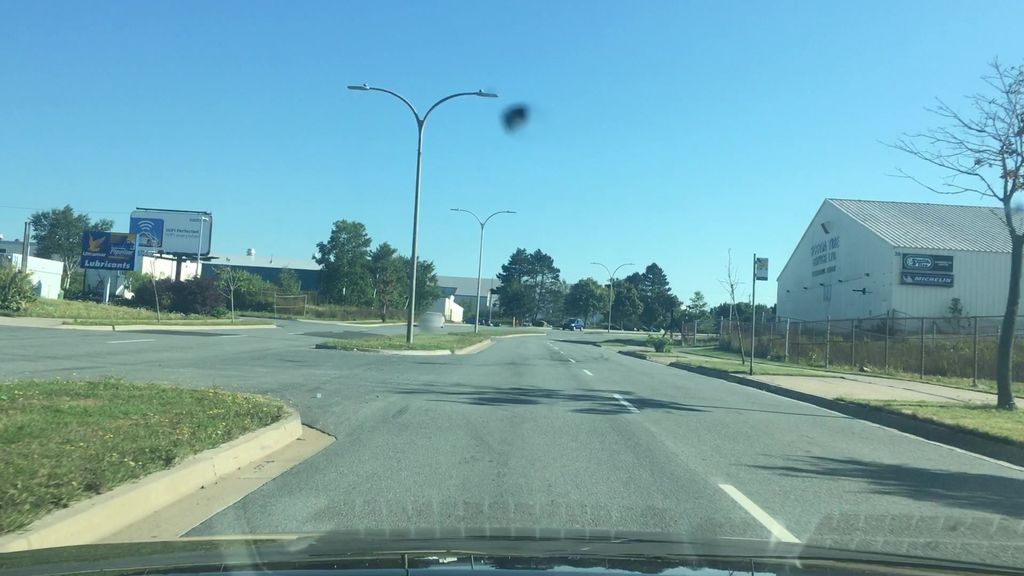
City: halifax